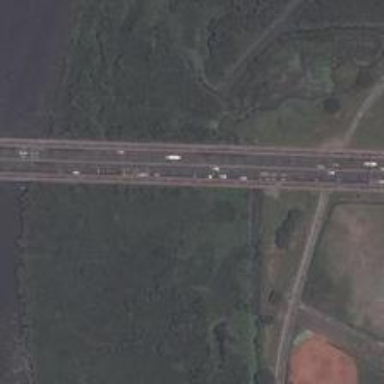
The bridge on the river connects the overpasses on both sides of the river, greatly improving the convenience of traffic .